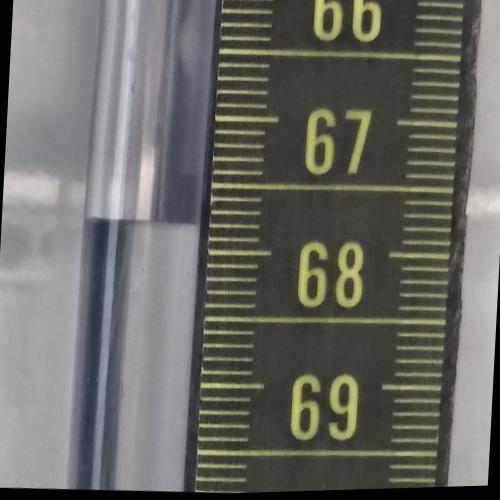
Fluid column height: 67.8 cm